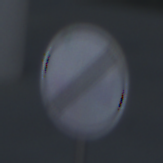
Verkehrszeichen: EndeSaemtlicherBegrenzungen
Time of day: SunriseSunset
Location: Outdoor (Urban)
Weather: PartlyCloudy
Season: NotSpecified
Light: Natural